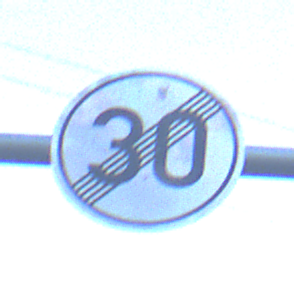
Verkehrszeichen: EndeGeschwindigkeit30
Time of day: SunriseSunset
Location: Outdoor (RoadRail)
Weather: Clear
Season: NotSpecified
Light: Natural